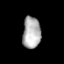
Tissue: prostate
Cell type: Fibroblasts
Senescence score: 0.7261
Nuclear area (px): 558
Mean DAPI intensity: 176.369